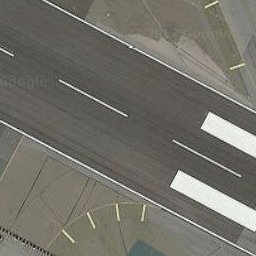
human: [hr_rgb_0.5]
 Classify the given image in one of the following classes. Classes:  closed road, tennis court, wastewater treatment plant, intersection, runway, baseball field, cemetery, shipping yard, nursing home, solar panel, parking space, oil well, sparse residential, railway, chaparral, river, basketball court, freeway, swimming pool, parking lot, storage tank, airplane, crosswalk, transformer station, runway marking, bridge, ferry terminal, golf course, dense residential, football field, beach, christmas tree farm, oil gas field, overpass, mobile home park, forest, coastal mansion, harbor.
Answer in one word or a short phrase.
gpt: runway